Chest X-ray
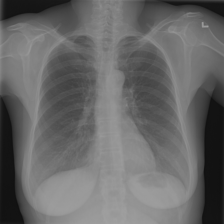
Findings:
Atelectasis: negative
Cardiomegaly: negative
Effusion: negative
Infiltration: negative
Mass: negative
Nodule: negative
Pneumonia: negative
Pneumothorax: negative
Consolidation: negative
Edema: negative
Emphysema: negative
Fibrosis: negative
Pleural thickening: negative
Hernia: negative